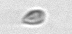
Label: Cryptophyta